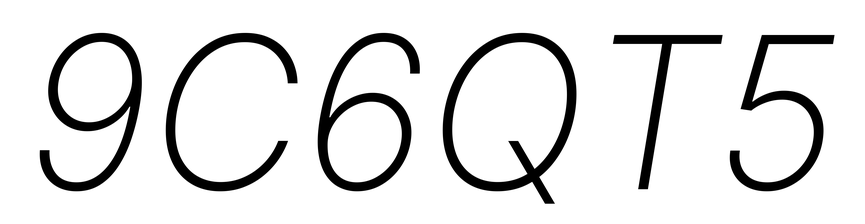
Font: Inter-Italic_ExtraLight_Italic